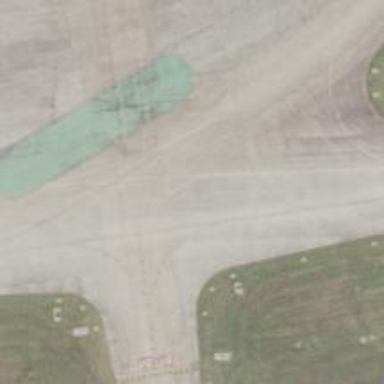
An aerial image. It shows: View of taxiway at the airport.